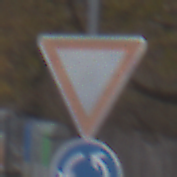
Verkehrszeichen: VorfahrtGewaehren
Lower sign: Kreisverkehr
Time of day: MorningAfternoon
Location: Outdoor (Nature)
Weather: Overcast
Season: NotSpecified
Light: Natural